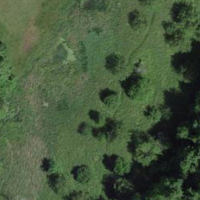
EUNIS habitat code: 25
Species observed at this site:
Juglans regia
Cruciata laevipes
Pisaura mirabilis
Garrulus glandarius
Pulmonaria obscura
Buteo buteo